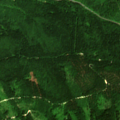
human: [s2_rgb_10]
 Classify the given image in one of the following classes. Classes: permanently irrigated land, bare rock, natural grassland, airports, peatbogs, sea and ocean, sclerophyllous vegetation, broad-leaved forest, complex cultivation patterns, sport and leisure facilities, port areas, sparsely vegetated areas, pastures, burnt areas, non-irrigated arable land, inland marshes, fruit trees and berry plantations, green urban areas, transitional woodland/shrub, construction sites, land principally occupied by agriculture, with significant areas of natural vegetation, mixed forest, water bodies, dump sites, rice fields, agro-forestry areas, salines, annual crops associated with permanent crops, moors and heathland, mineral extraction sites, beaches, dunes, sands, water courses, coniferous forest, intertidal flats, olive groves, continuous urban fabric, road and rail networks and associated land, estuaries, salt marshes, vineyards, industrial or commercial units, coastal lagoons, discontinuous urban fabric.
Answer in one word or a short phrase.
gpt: broad-leaved forest, coniferous forest, mixed forest